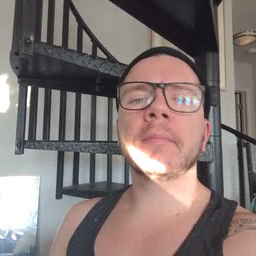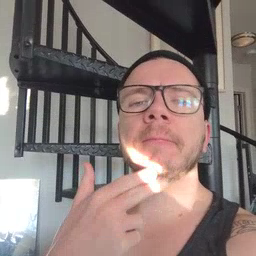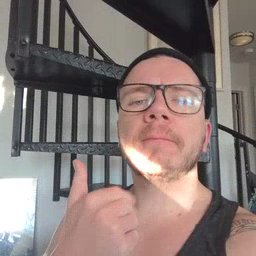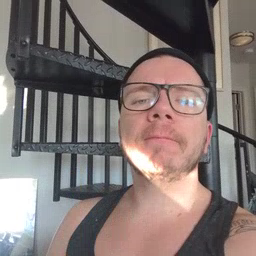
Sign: cute